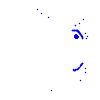
Particle: pion